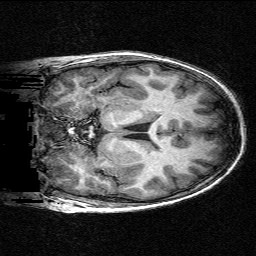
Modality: T1w
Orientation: coronal
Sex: male
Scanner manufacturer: siemens
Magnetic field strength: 3 T
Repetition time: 2.3 s
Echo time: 0.00336 s